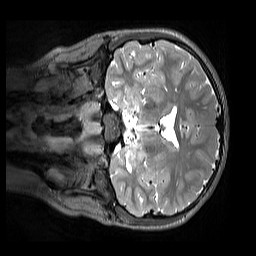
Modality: T2w
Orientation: coronal
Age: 12
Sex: female
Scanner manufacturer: siemens
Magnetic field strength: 3 T
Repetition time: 3.2 s
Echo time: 0.408 s